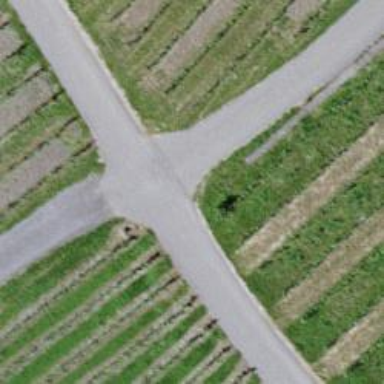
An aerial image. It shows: Unclassified road.